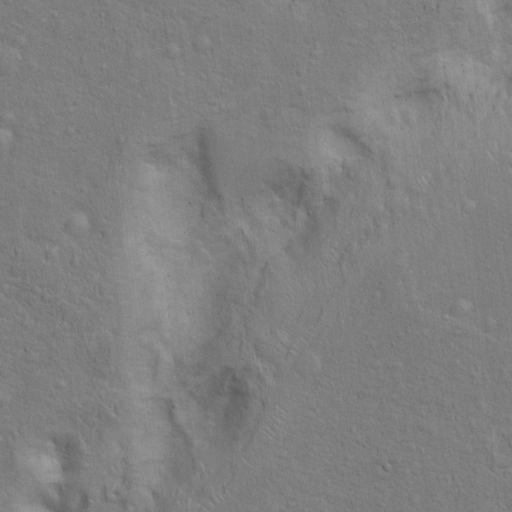
Classes present: Background, Cone